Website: bh-photo
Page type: address-validator
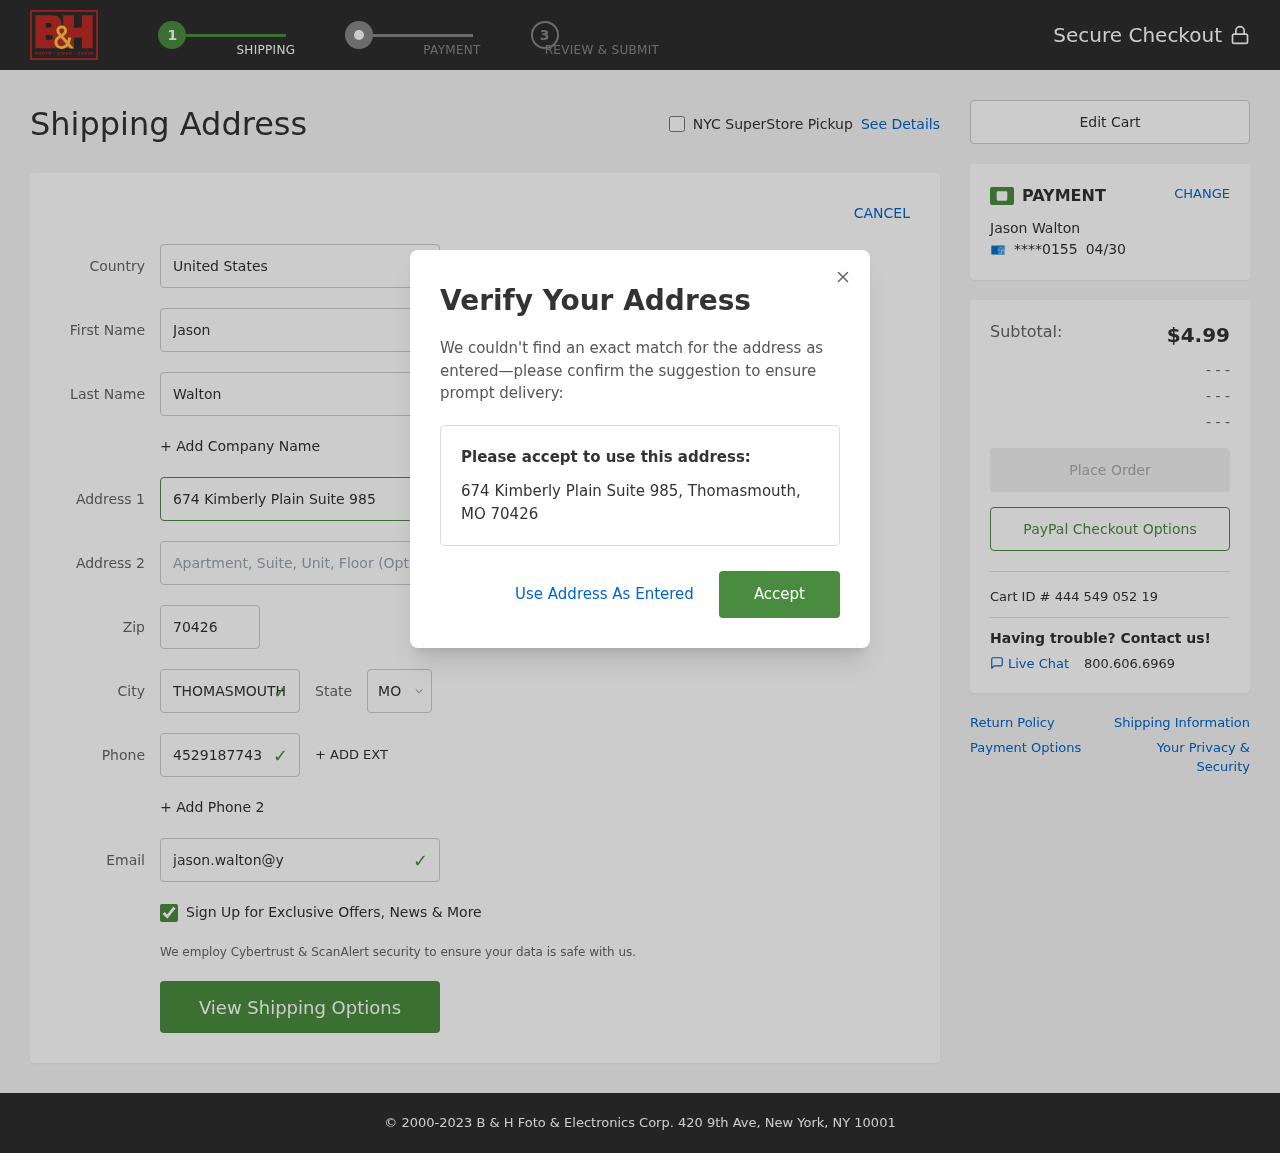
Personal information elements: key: PII_CARD_EXPIRY
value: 04/30
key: PII_CARD_LAST4
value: ****0155
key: PII_CITY
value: Thomasmouth
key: PII_COUNTRY
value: United States
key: PII_EMAIL
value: jason.walton@yahoo.com
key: PII_FIRSTNAME
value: Jason
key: PII_FULLNAME
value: Jason Walton
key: PII_LASTNAME
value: Walton
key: PII_PHONE
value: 4529187743
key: PII_POSTCODE
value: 70426
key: PII_STATE_ABBR
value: MO
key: PII_STREET
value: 674 Kimberly Plain Suite 985
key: PII_CITY_STATE_ZIP
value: Thomasmouth, MO 70426
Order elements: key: ORDER_SUBTOTAL
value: $4.99
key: ORDER_ID
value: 444 549 052 19